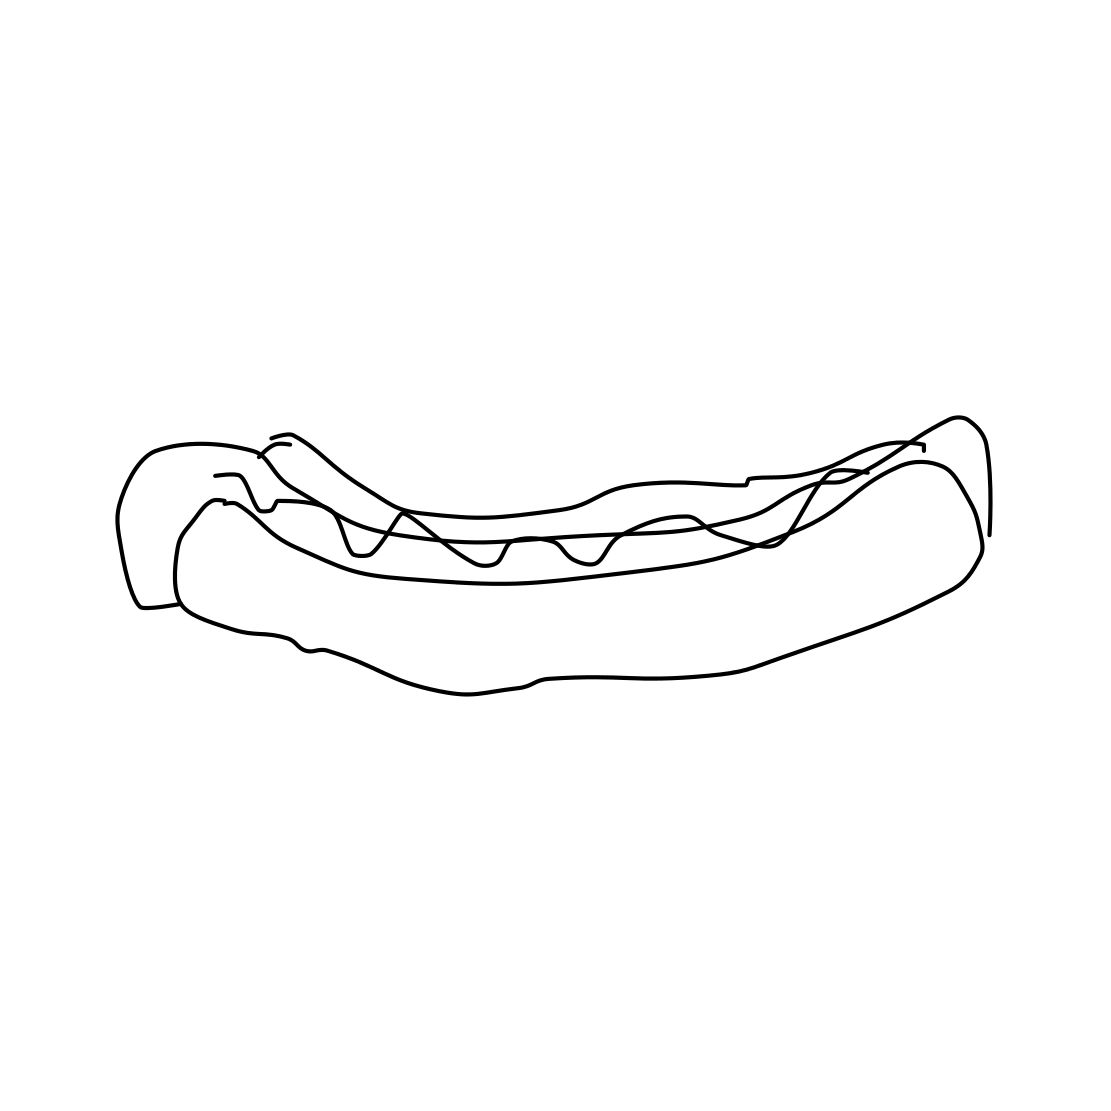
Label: hot-dog